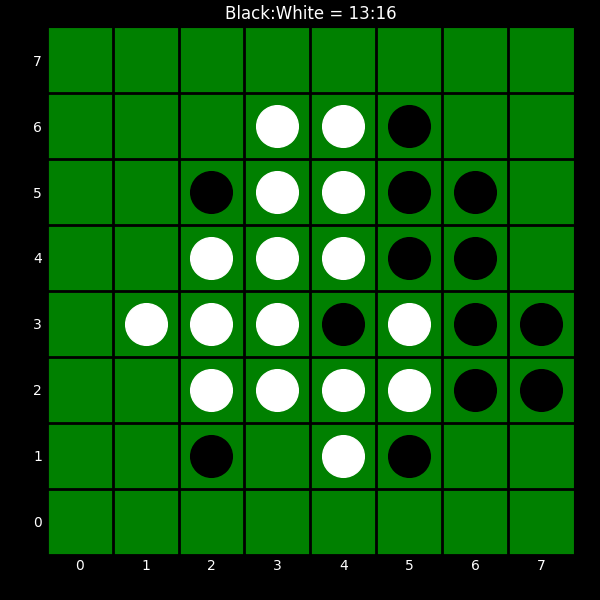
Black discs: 13
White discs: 16